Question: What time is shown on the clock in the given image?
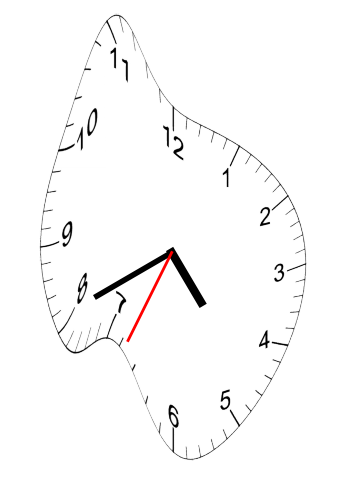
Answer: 04:40:34